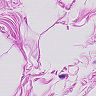
Metastatic tissue present: no